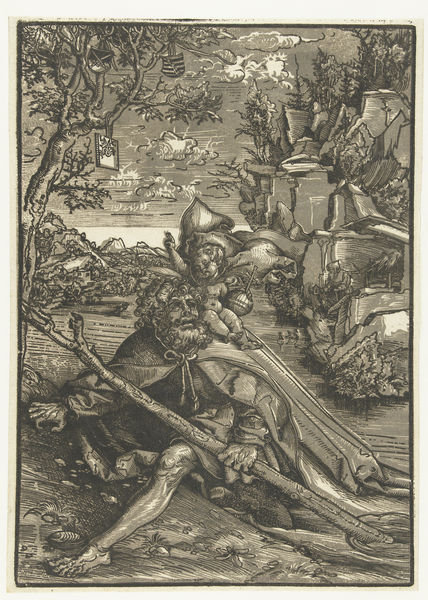
Titel: Heilige Christoffel met Christuskind
Künstler: Lucas (I) Cranach
Standort: Amsterdam
Institution: Rijksmuseum
Schlagwörter: baum, berg, feder, felsen, hand, himmel, mann, umhang, wasser, wolken, fluss, ufer, braun, grau, nacht, pastell, zeichnung, blick, bart, stein, baumstamm, mantel, kind, schulter, stock, engel, bein, holzschnitt, stab, fels, grafik, graphik, woken, tusche, kreuz, druck, radierung, wappen, jesus, löwe, eremit, hieronymus, einsiedler, christopherus, christophorus, riese, enegl, christopferus